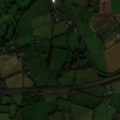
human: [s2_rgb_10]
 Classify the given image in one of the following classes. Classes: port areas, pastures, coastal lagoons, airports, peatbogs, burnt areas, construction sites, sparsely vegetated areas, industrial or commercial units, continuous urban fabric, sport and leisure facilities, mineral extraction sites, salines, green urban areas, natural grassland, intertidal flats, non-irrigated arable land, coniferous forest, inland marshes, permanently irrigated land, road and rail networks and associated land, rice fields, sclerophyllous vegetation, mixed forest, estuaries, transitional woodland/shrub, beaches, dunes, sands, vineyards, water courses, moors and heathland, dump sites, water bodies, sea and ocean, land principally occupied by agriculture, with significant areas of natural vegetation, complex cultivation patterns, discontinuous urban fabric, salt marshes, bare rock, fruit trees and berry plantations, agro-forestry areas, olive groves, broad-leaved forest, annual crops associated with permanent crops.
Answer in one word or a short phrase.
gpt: road and rail networks and associated land, sport and leisure facilities, non-irrigated arable land, pastures, complex cultivation patterns